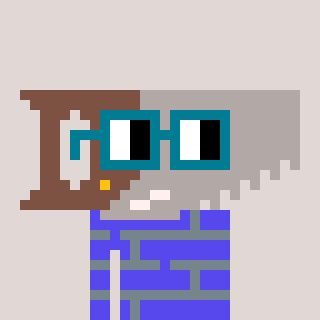
a pixel art character with square dark green glasses, a saw-shaped head and a computerblue-colored body on a warm background